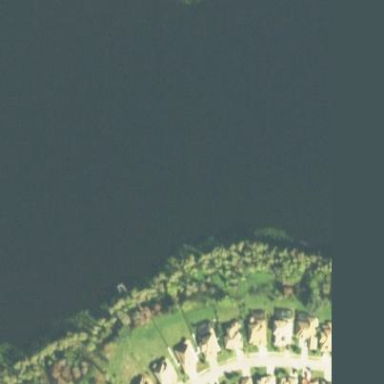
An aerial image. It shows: Beautiful lake surrounded by nature.